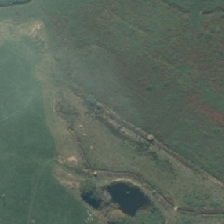
Land cover: herbaceous_freshwater_vege